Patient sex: M
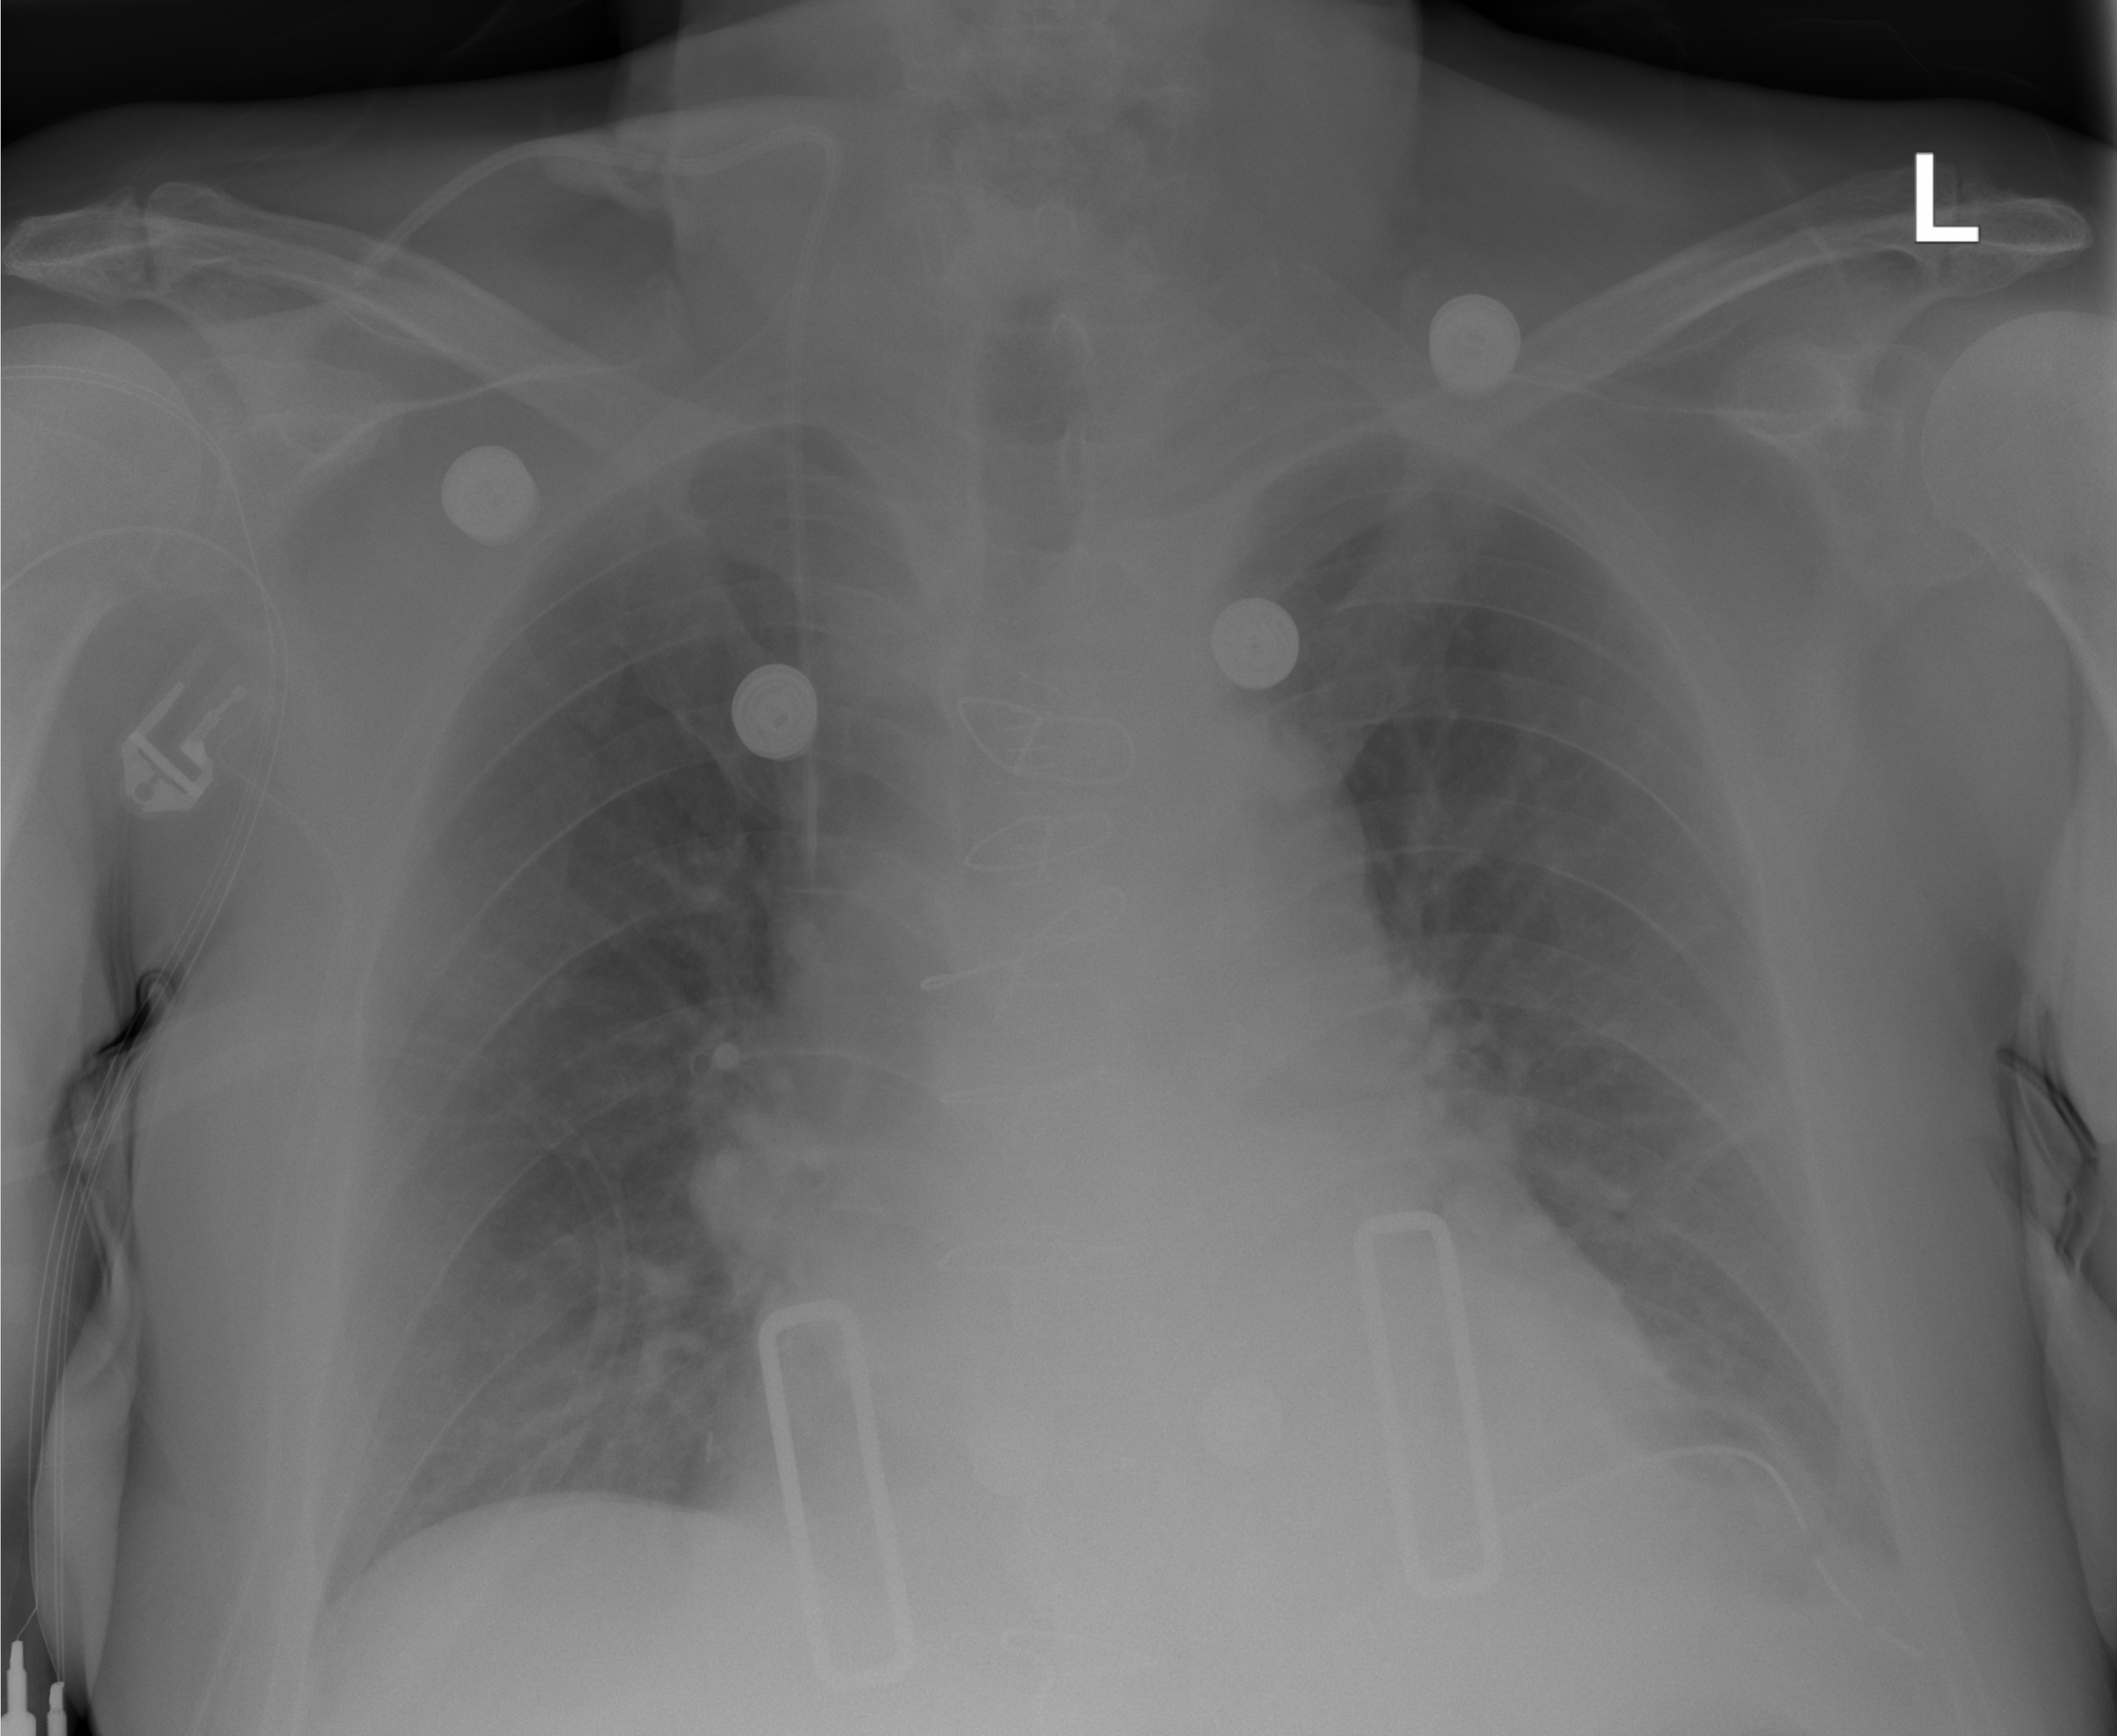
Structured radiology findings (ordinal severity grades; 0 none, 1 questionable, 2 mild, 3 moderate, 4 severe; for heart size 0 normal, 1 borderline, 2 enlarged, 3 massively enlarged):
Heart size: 1
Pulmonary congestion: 1
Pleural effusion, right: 0
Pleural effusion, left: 1
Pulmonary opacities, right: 0
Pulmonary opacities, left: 0
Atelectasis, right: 0
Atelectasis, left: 2